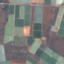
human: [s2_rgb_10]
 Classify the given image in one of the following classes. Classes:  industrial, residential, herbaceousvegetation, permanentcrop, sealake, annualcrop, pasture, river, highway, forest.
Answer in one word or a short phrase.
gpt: PermanentCrop